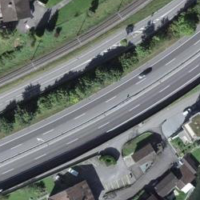
EUNIS habitat code: 57
Species observed at this site:
Lathyrus vernus